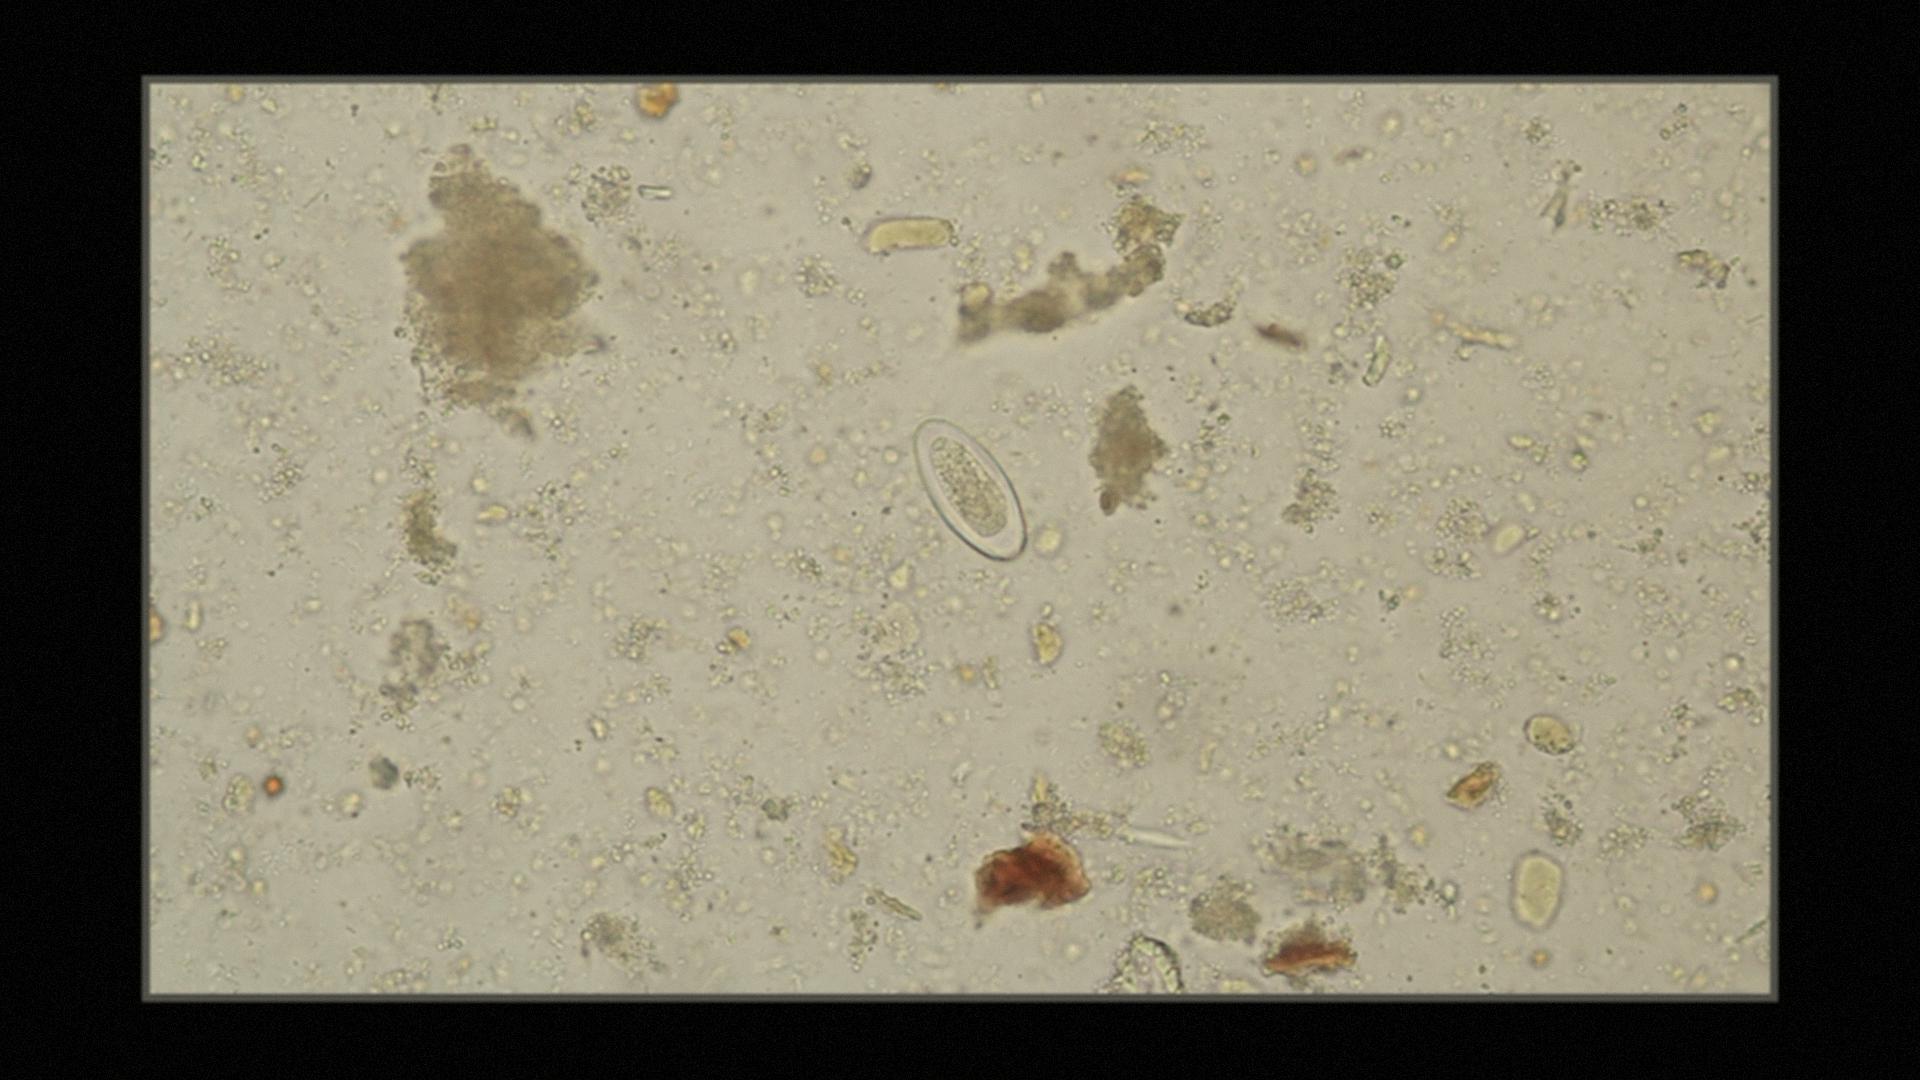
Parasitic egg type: Enterobius vermicularis